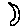
Label: moon